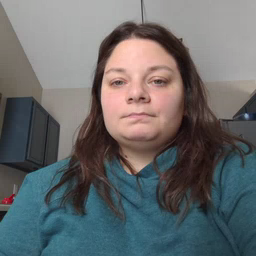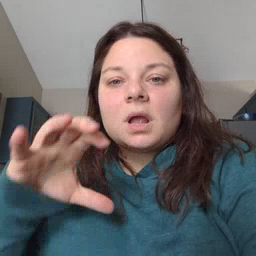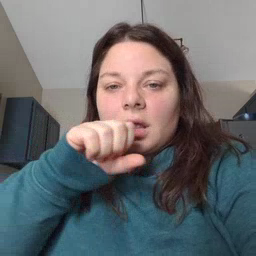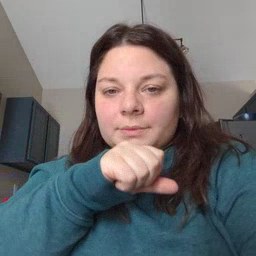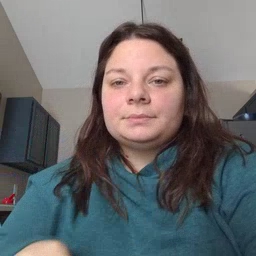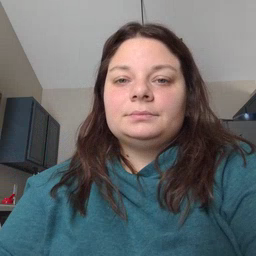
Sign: carrot